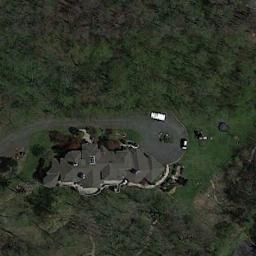
Label: residential